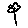
Label: flower